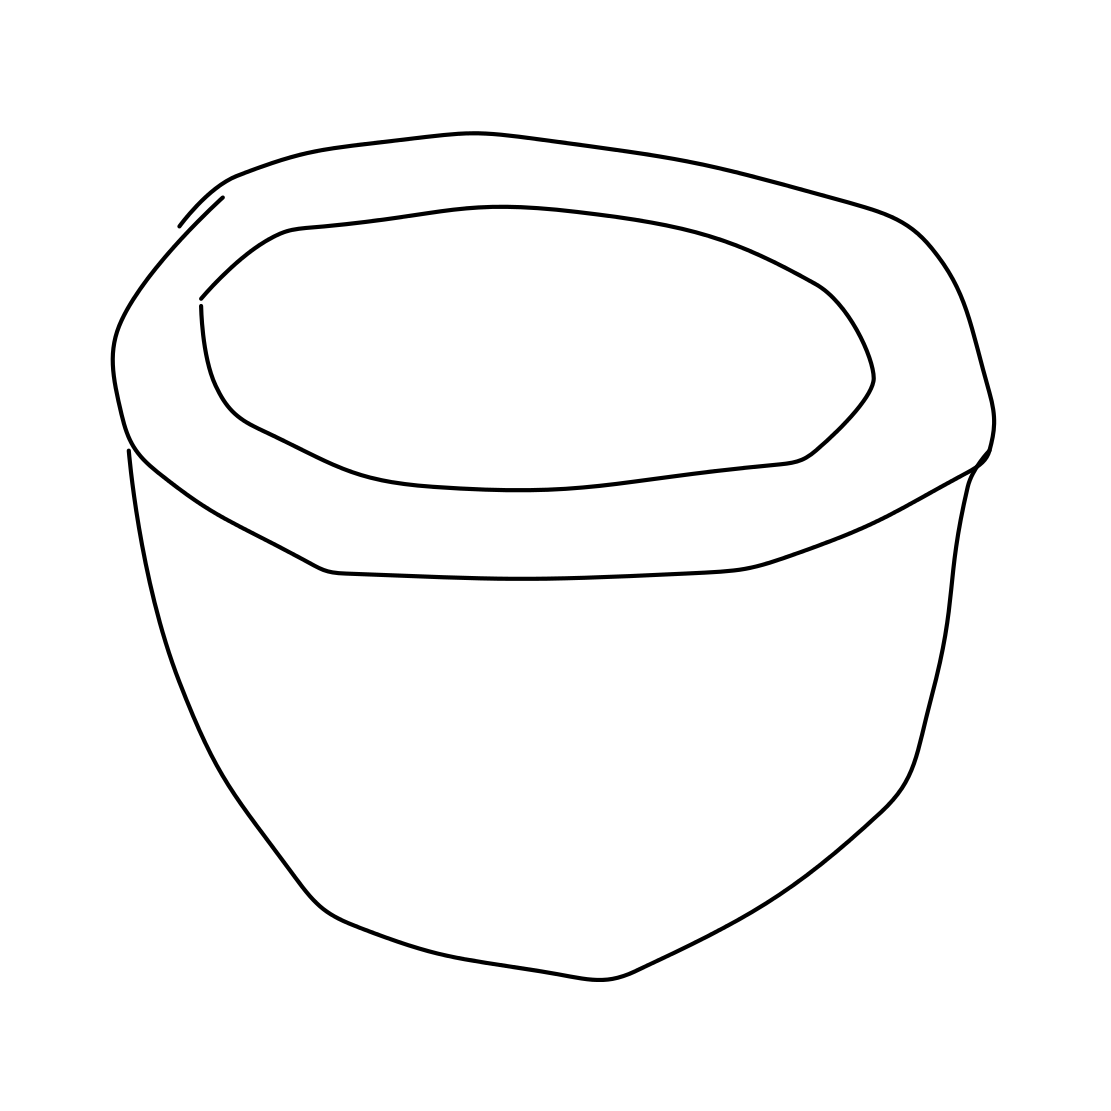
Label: bowl